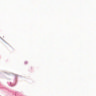
Metastatic tissue present: no